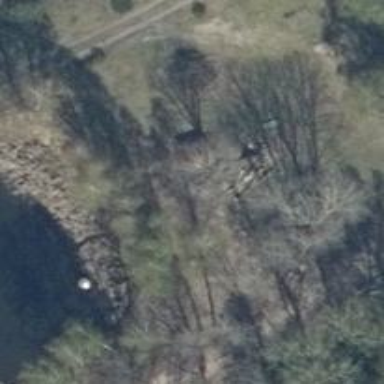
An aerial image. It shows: Picnic shelter amenity.